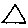
Label: triangle